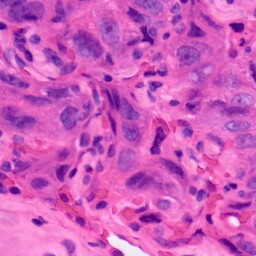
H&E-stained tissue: Lung